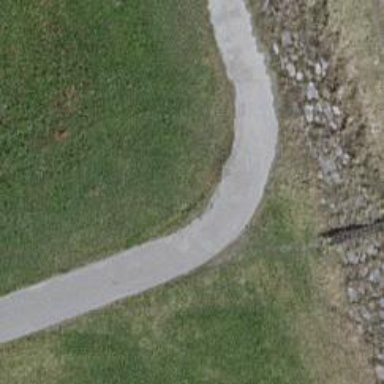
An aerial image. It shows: Paved track with grade1 quality.